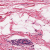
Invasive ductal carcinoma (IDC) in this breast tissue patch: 0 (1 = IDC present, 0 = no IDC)